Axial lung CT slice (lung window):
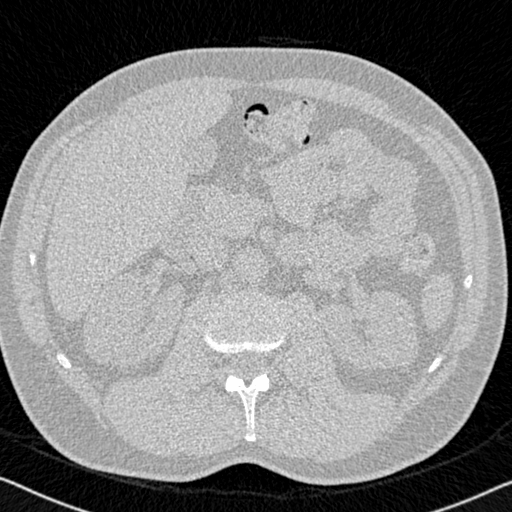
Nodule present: no